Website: crate-barrel
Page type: account-selection
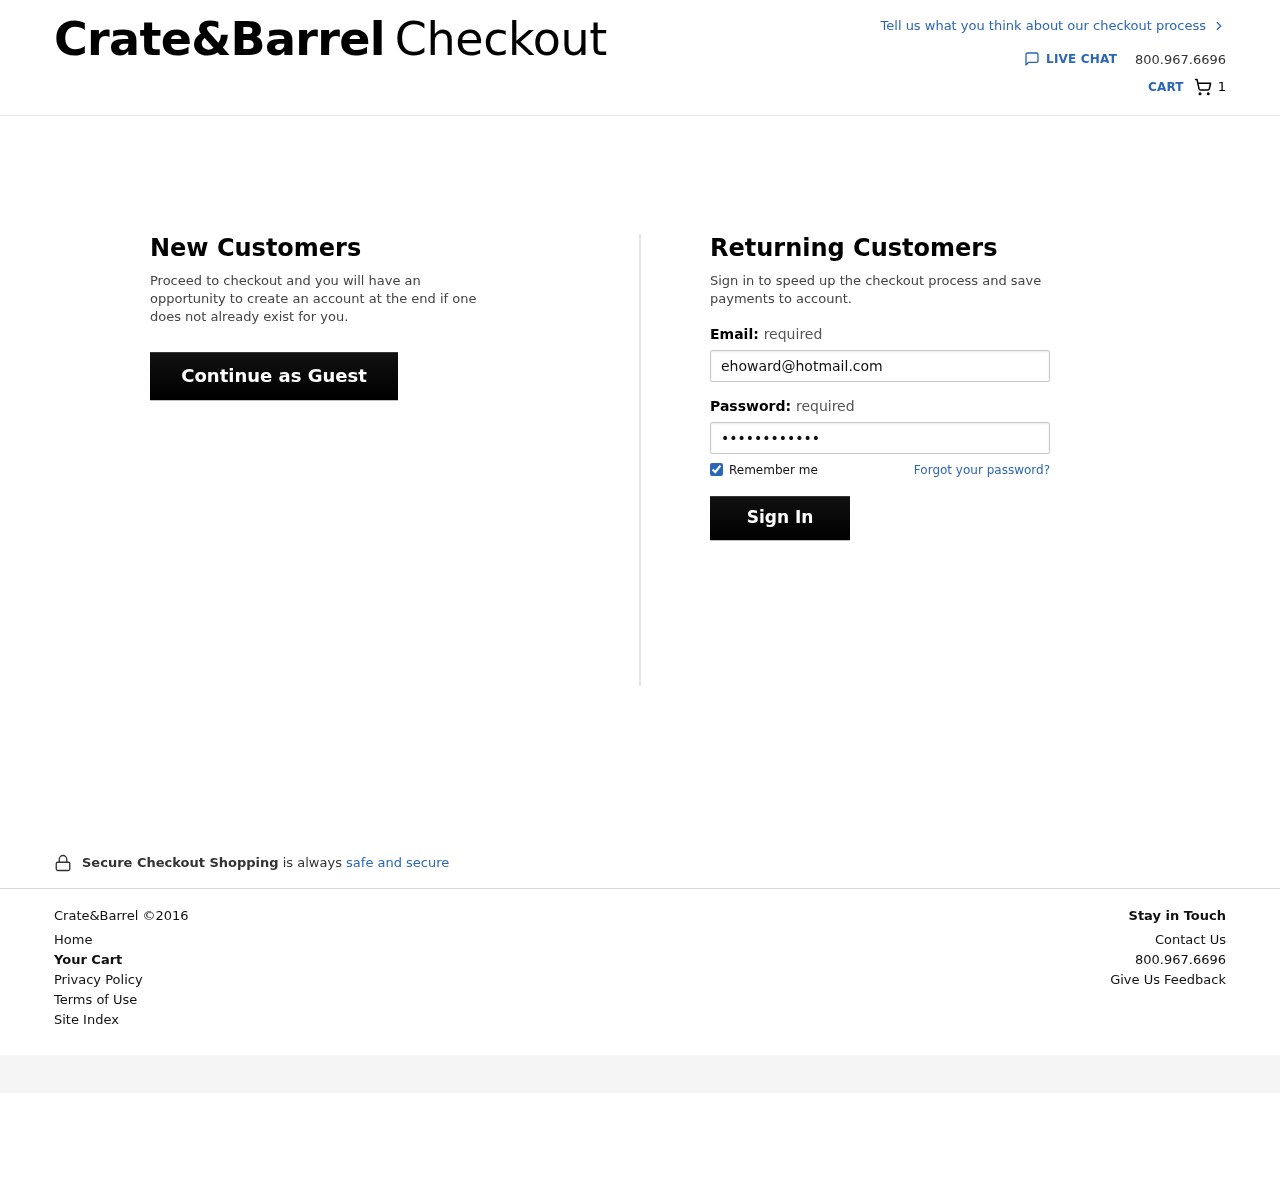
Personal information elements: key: PII_EMAIL
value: ehoward@hotmail.com
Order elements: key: ORDER_NUM_ITEMS
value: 1